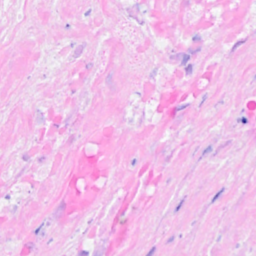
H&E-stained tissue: Breast